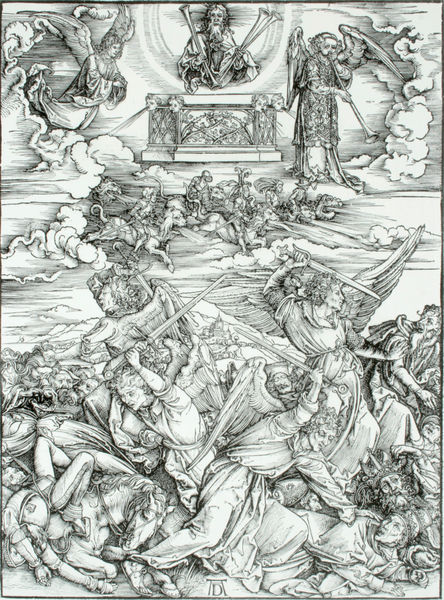
Titel: Apokalypse - Der Engelkampf
Künstler: Albrecht Dürer
Institution: (Seriendruck)
Schlagwörter: flügel, gott, himmel, kampf, mann, weiß, wolken, frauen, landschaft, menschen, stadt, grau, haar, licht, männer, schwarz, tisch, zeichnung, wolke, menge, bart, gericht, gefieder, mord, tod, tot, herr, signatur, erde, sonne, krone, pferd, pferde, reiter, engel, balkon, holzschnitt, papier, dorf, grafik, graphik, empore, krieg, schlacht, könig, ad, lamm, religion, strahlen, symmetrisch, druck, schwarzweiss, druckgrafik, schraffur, radierung, stich, schwert, schwerter, säbel, waffen, tote, waffe, offenbarung, strahl, degen, altar, sarg, jesus, ross, apokalypse, hölle, jüngstes gericht, dolch, mittelalter, krieger, letzte gericht, sturz, posaunen, trompeten, töten, hörner, dürer, fanfare, rösser, posaune, kupferstich, schlagen, erzengel, stechen, rafael, erlösung, michael, sarkophag, trompete, hauen, albrecht, albrecht dürer, gabriel, passion, totschlag, flugverkehr, horzont, sünder, cherubim, kupferstick, das jüngste gericht, jüngster tag, morden, uriel, stic, engelsheer, himmelsheer, jüngstes, posauenen, schwerthieb, zuschlagen, sw, gebriel, tode, posauneen